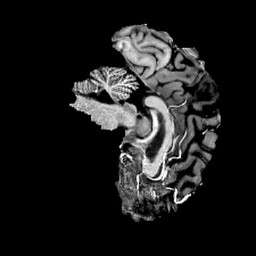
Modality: T1w
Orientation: sagittal
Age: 24
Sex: male
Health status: healthy
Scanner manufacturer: siemens
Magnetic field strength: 6.98 T
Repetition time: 6 s
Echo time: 0.00302 s